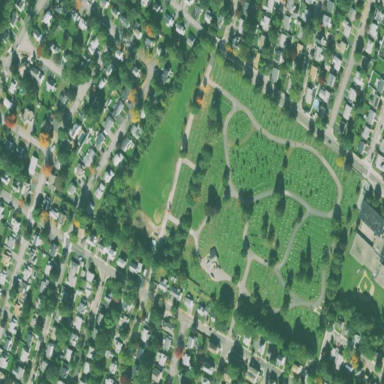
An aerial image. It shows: Cemetery with historical significance.